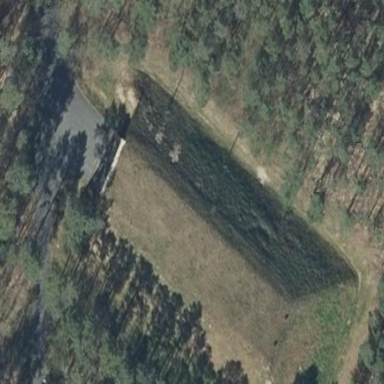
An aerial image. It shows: Military bunker building.